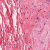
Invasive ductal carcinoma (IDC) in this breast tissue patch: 0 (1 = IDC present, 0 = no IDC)